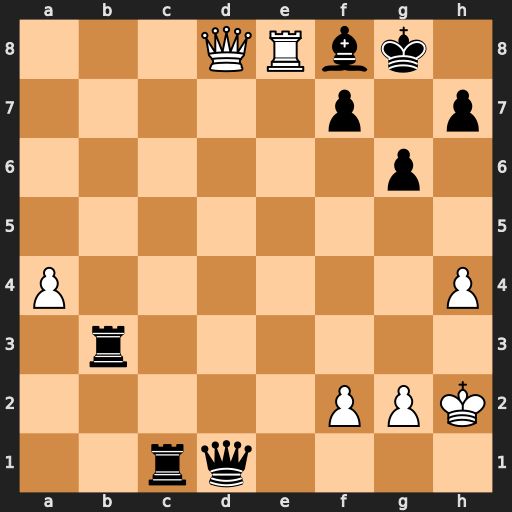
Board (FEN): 3QRbk1/5p1p/6p1/8/P6P/1r6/5PPK/2rq4
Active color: w
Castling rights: -
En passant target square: -
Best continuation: Rxf8+ Kg7 Rg8+ Kh6 Qg5#